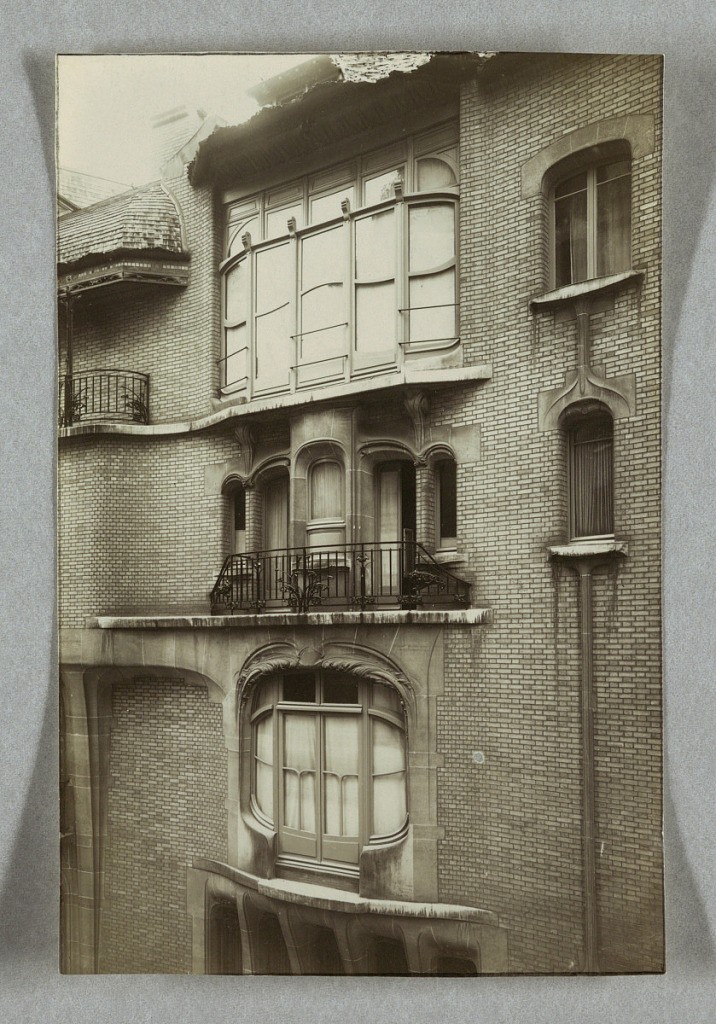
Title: Photograph of Facade and Windows of the House of Hector Guimard, 22 Rue Mozart
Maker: Hector Guimard, French, 1867–1942
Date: ca. 1910
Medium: Photographic print on sensitized paper
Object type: Photograph
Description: Photograph depicting three sets of windows on the facade of the house of Hector Guimard.